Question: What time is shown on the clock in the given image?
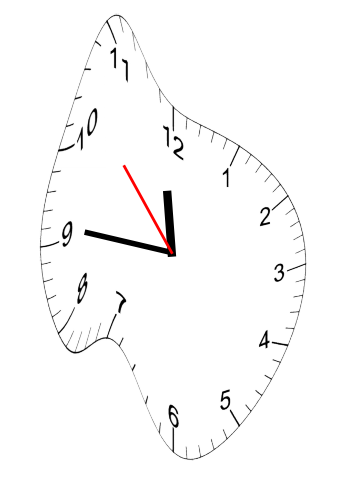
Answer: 11:45:53